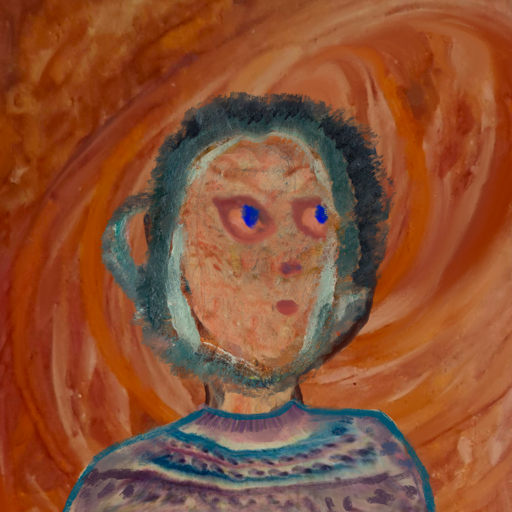
Background: Pious_Lady, Head And Neck Side: Orphan, Face Side: Mother_And_Son_Mother, Bust: HillGirl, Hair Side: Boggyland, Head Accessory: Blank, Second Necklace: Blank, Necklace: Blank, Baby: Blank